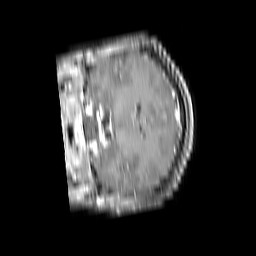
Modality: T1w
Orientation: coronal
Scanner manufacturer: philips
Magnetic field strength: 1.5 T
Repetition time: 0.1908 s
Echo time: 0.001944 s